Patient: sex M, age 43
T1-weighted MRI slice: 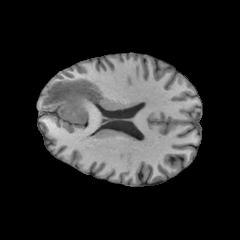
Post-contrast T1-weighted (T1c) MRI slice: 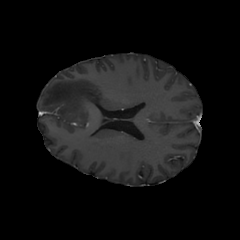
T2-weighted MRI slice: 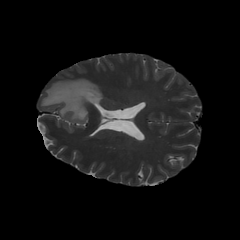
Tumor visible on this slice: yes
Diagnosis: Glioblastoma, IDH-wildtype
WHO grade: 4